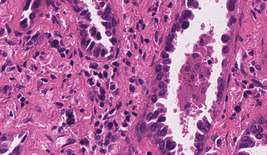
Tumor epithelial tissue: yes
Tumor-associated stroma tissue: yes
Normal tissue: no